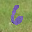
Label: 6